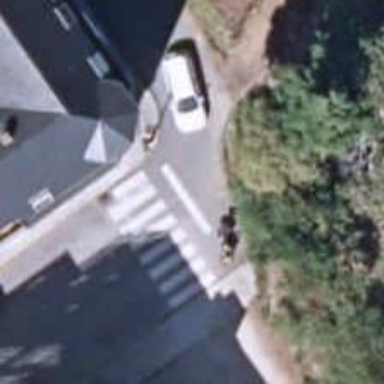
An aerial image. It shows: Uncontrolled road crossing.